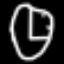
Label: clock